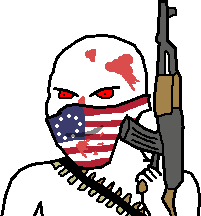
Label: 5_Oomer